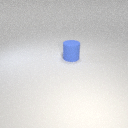
large blue rubber cylinder